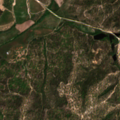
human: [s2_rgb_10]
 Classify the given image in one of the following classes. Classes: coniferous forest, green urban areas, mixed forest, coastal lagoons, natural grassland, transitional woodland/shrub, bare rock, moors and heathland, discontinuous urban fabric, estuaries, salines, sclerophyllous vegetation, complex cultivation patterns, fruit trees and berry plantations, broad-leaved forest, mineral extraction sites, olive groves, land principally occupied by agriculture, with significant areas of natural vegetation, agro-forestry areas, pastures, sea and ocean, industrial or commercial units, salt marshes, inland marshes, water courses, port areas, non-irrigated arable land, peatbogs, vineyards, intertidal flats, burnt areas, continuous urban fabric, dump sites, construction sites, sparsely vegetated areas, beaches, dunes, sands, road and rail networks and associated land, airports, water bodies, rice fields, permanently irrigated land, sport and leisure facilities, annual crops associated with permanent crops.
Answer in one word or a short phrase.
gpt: permanently irrigated land, rice fields, complex cultivation patterns, broad-leaved forest, transitional woodland/shrub